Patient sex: M
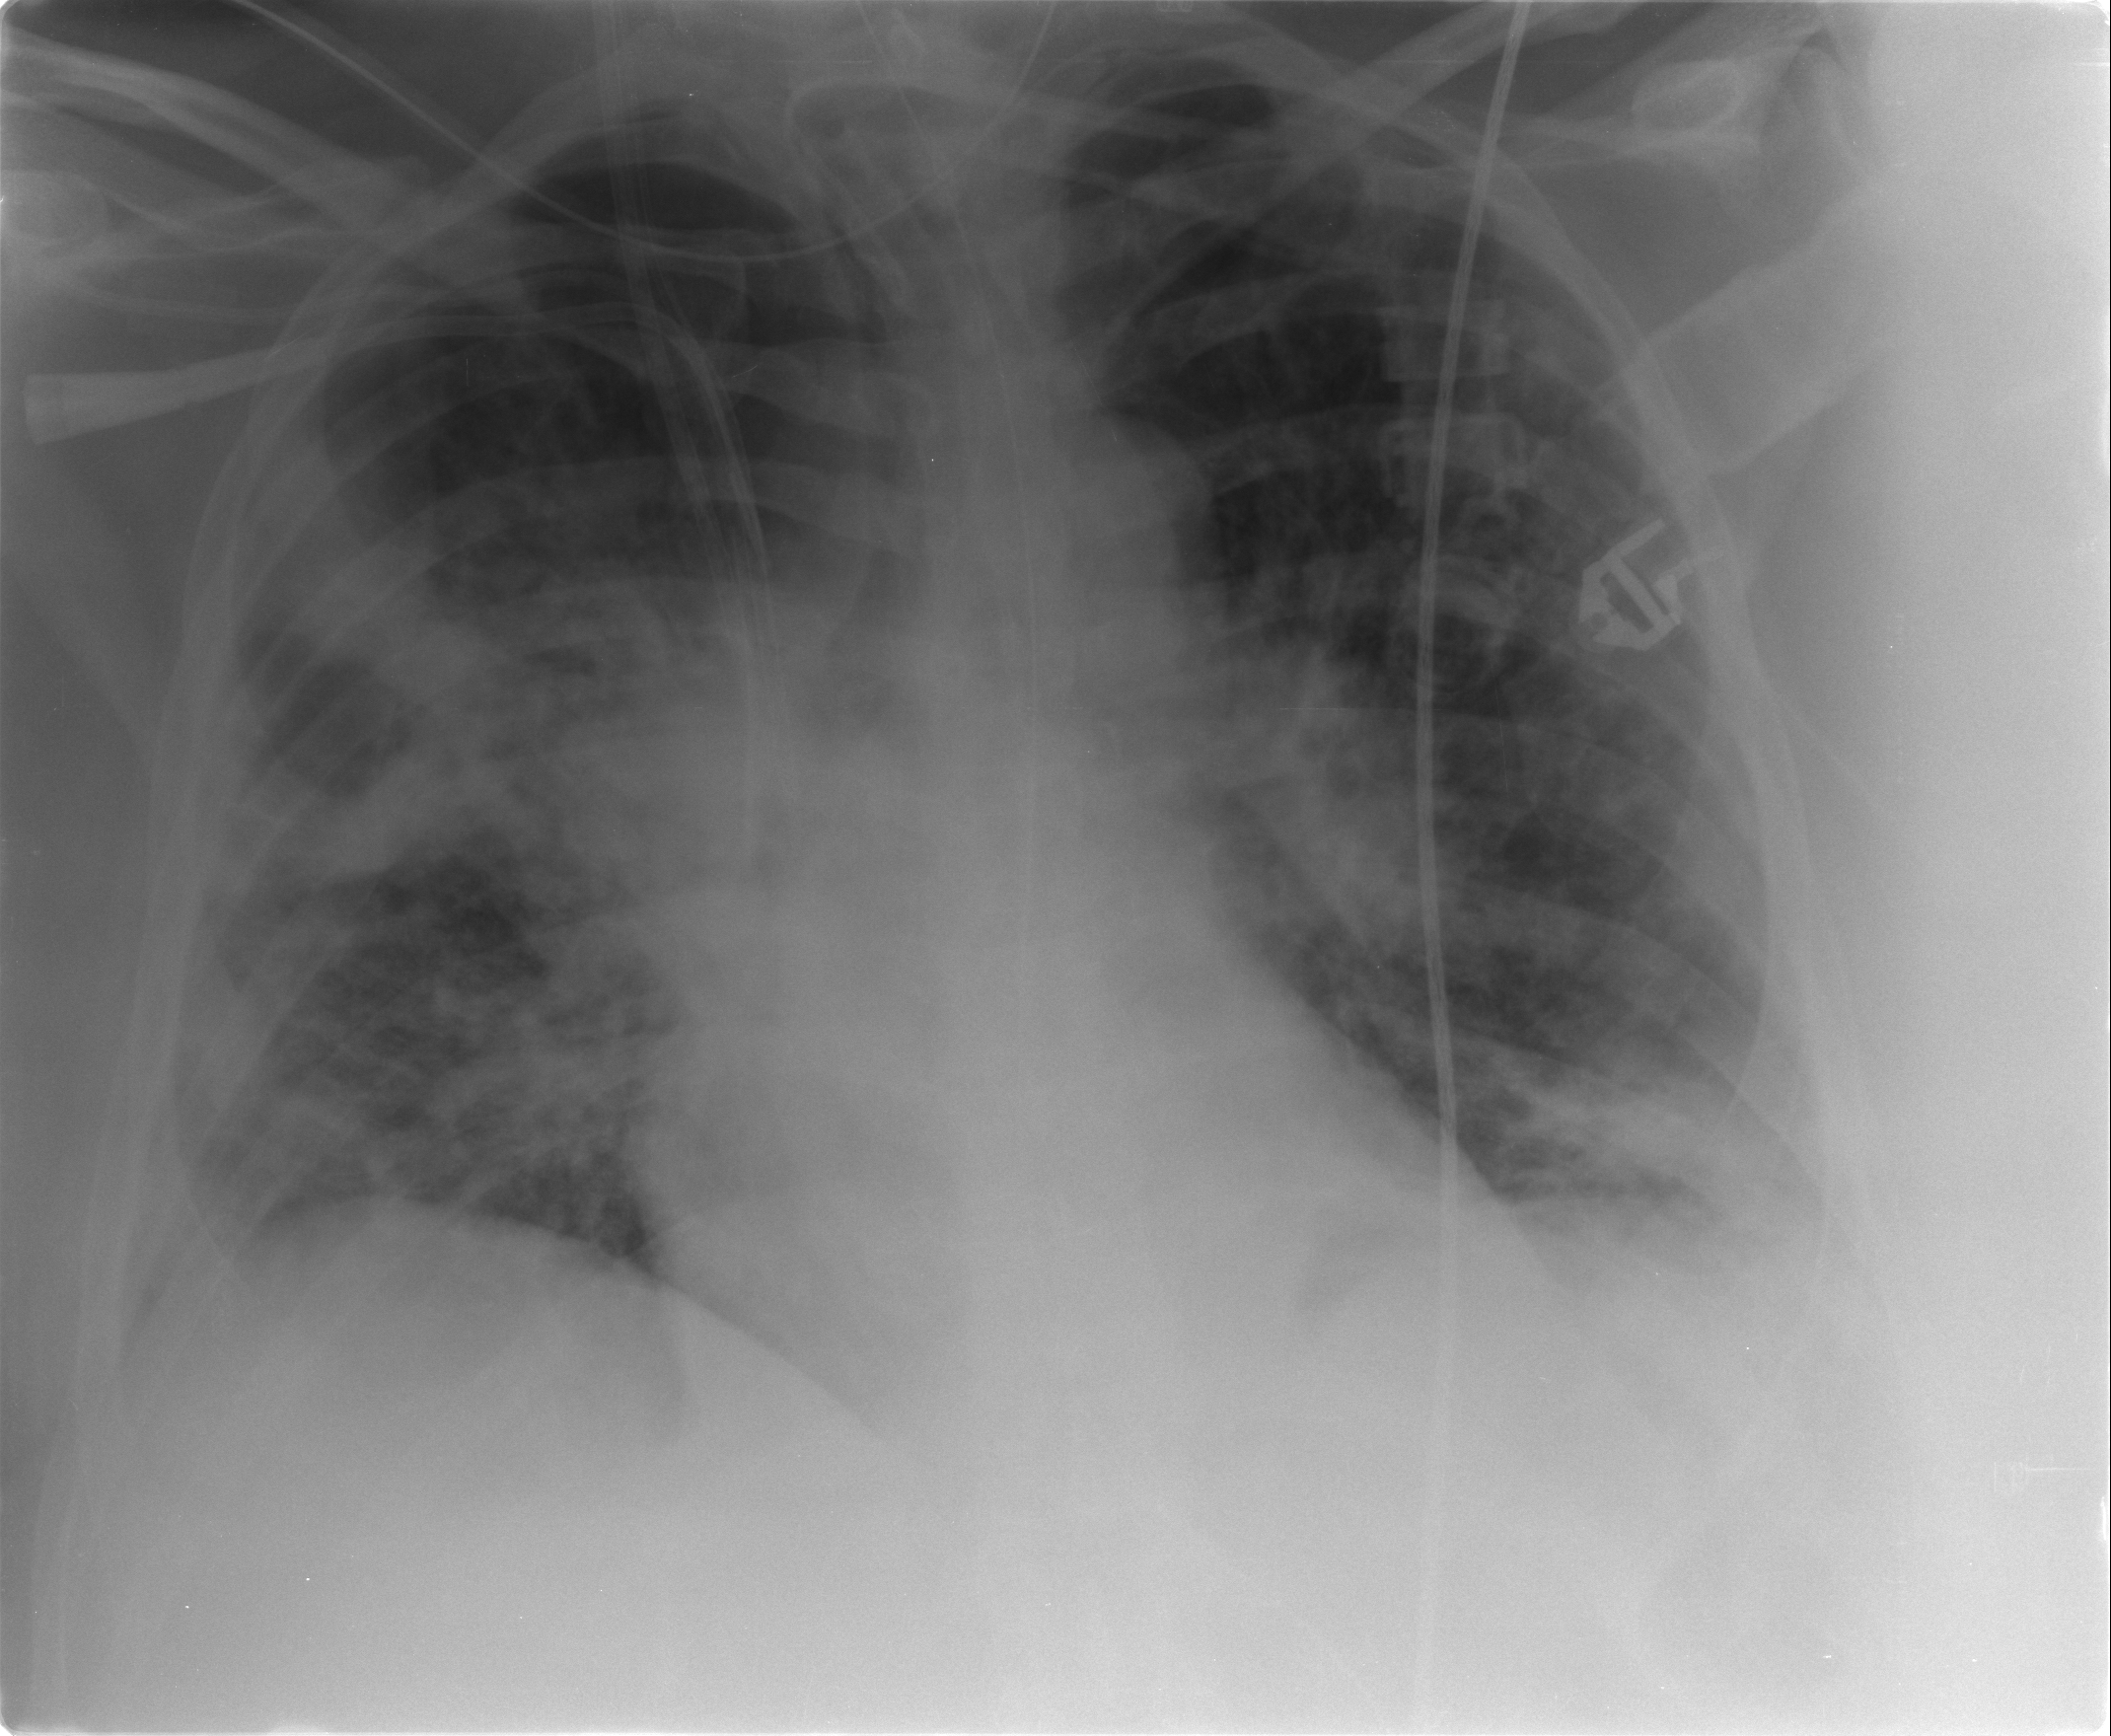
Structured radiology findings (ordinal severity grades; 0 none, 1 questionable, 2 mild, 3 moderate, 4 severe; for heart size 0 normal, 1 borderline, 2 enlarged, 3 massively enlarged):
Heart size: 0
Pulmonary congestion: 2
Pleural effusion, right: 3
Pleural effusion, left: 2
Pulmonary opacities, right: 3
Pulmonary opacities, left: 2
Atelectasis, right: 2
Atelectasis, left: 2